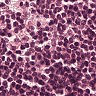
Metastatic tissue present: no